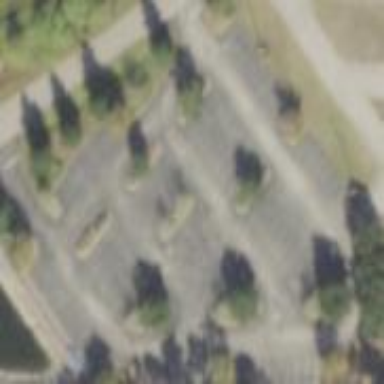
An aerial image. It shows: Parking area.